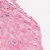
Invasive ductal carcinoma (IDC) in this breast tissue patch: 0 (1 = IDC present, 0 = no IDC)